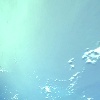
Label: water